Question: When using Eclipse's layout editor to design Android layouts, editing one of the element's ID or moving it will cause all the others to move. Also, wrapping the whole element into another container will cause this problem, too.

This is what happens. After this, moving the elements to the right places is absolutely impossible.
How to fix the problem?
The XML file before editing:
'''
<RelativeLayout xmlns:android="http://schemas.android.com/apk/res/android"
xmlns:tools="http://schemas.android.com/tools"
android:layout_width="match_parent"
android:layout_height="match_parent" >
<EditText
android:id="@+id/securityQuestion"
android:layout_width="wrap_content"
android:layout_height="wrap_content"
android:layout_alignParentTop="true"
android:layout_centerHorizontal="true"
android:layout_marginTop="31dp"
android:ems="10"
android:hint="@string/turvak" >
<requestFocus />
</EditText>
<EditText
android:id="@+id/securityQuestionAnswer"
android:layout_width="wrap_content"
android:layout_height="wrap_content"
android:layout_alignLeft="@+id/securityQuestion"
android:layout_below="@+id/securityQuestion"
android:layout_marginTop="24dp"
android:ems="10"
android:hint="@string/vastaus"
android:inputType="textPassword" />
<EditText
android:id="@+id/password1"
android:layout_width="wrap_content"
android:layout_height="wrap_content"
android:layout_alignRight="@+id/securityQuestion"
android:layout_below="@+id/securityQuestionAnswer"
android:layout_marginTop="57dp"
android:ems="10"
android:hint="@string/salis"
android:inputType="textPassword" />
<EditText
android:id="@+id/password2"
android:layout_width="wrap_content"
android:layout_height="wrap_content"
android:layout_alignLeft="@+id/password1"
android:layout_alignRight="@+id/password1"
android:layout_centerVertical="true"
android:ems="10"
android:hint="@string/salasanauudelleen"
android:inputType="textPassword" >
</EditText>
<Button
android:id="@+id/saveButton"
android:layout_width="wrap_content"
android:layout_height="wrap_content"
android:layout_alignRight="@+id/password2"
android:layout_below="@+id/password2"
android:layout_marginTop="30dp"
android:text="@string/tallenna" />
</RelativeLayout>
'''
And after adding a container, a ScrollView:
'''
<ScrollView xmlns:android="http://schemas.android.com/apk/res/android"
xmlns:tools="http://schemas.android.com/tools"
android:id="@+id/ScrollView1"
android:layout_width="match_parent"
android:layout_height="match_parent" >
<RelativeLayout
android:layout_width="match_parent"
android:layout_height="match_parent" >
<EditText
android:id="@+id/securityQuestion"
android:layout_width="wrap_content"
android:layout_height="wrap_content"
android:layout_alignParentTop="true"
android:layout_centerHorizontal="true"
android:layout_marginTop="31dp"
android:ems="10"
android:hint="@string/turvak" >
<requestFocus />
</EditText>
<EditText
android:id="@+id/securityQuestionAnswer"
android:layout_width="wrap_content"
android:layout_height="wrap_content"
android:layout_alignLeft="@+id/securityQuestion"
android:layout_below="@+id/securityQuestion"
android:layout_marginTop="24dp"
android:ems="10"
android:hint="@string/vastaus"
android:inputType="textPassword" />
<EditText
android:id="@+id/password1"
android:layout_width="wrap_content"
android:layout_height="wrap_content"
android:layout_alignRight="@+id/securityQuestion"
android:layout_below="@+id/securityQuestionAnswer"
android:layout_marginTop="57dp"
android:ems="10"
android:hint="@string/salis"
android:inputType="textPassword" />
<EditText
android:id="@+id/password2"
android:layout_width="wrap_content"
android:layout_height="wrap_content"
android:layout_alignLeft="@+id/password1"
android:layout_alignRight="@+id/password1"
android:layout_centerVertical="true"
android:ems="10"
android:hint="@string/salasanauudelleen"
android:inputType="textPassword" >
</EditText>
<Button
android:id="@+id/saveButton"
android:layout_width="wrap_content"
android:layout_height="wrap_content"
android:layout_alignRight="@+id/password2"
android:layout_below="@+id/password2"
android:layout_marginTop="30dp"
android:text="@string/tallenna" />
</RelativeLayout>
</ScrollView>
'''
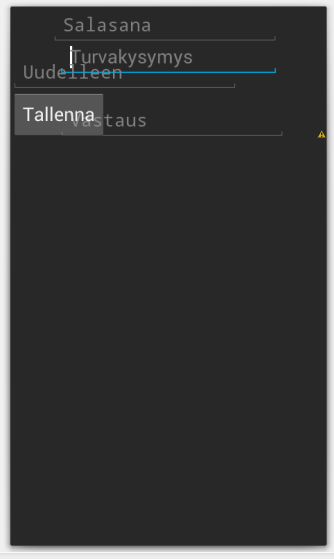
Answer: I'm guessing you're using a <URL>. In this layout, views define their location relative to other views. Due to this, changing the position/id of one view, will relocate all views which depend on that view, and all views which depend on views which depend on the edited view and so on. Additionally, when you wrap existing views in another layout container, other views can no longer reference them directly, causing the same behavior.
You can fix (well, avoid really) this by:
1. Going to the XML and Find/replacing the ID you want to change. This will change all references to it, and make sure the views don't try to position themselves to a now non-existent ID
2. Use a layout like a LinearLayout, in which the View position does not depends on other views (however, view size may).
Other than that, there is no workaround as this is expected behavior.